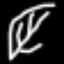
Label: leaf